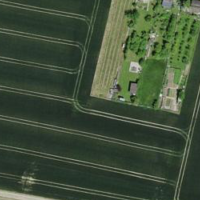
EUNIS habitat code: 25
Species observed at this site:
Streptopelia decaocto
Columba livia
Picus viridis
Columba palumbus